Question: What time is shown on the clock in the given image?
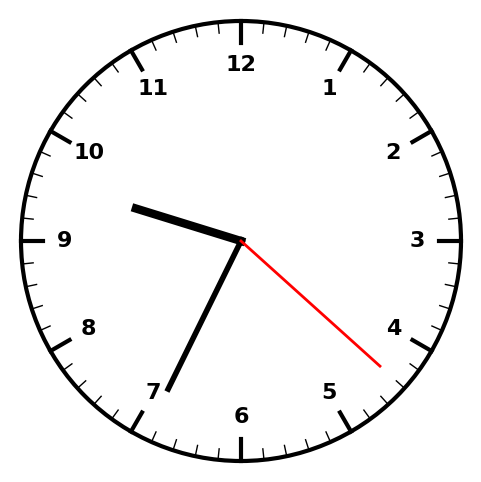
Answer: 09:34:22